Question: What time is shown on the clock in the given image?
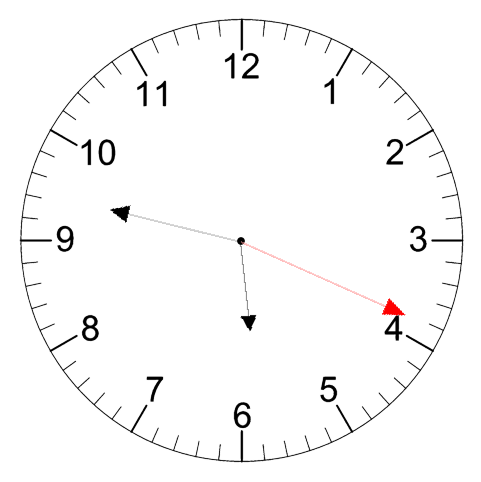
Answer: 05:47:19